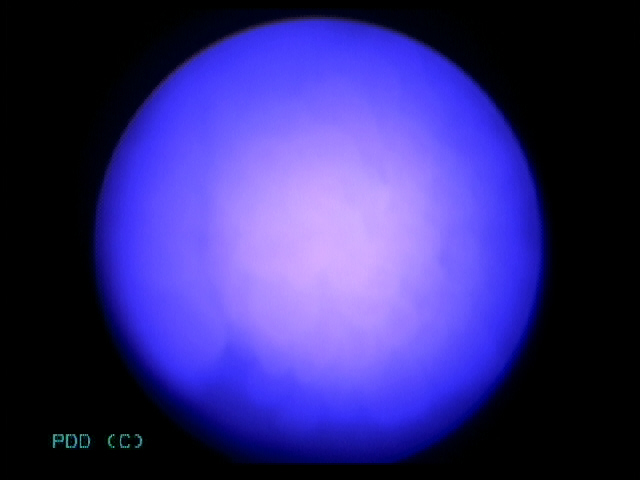
Modality: BLC
Class: Malignant
Subclass: HighGradePapillary
Lesion: Multifocal
Multifocal: 2 to 7
Stage: T1
Morphology: Papillary
Bladder cancer association: Yes